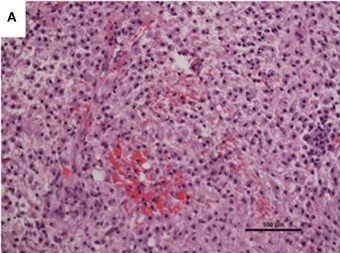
Brain biopsy neuropathology. (A) Biopsy appeared hypercellular, with a dense macrophage infiltrate.
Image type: pathology (h&e)